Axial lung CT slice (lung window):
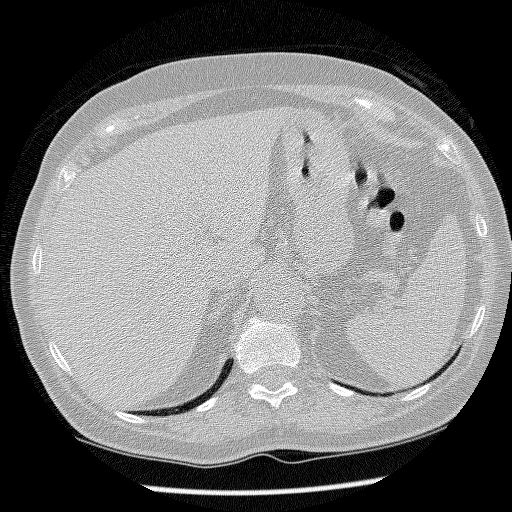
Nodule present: no